Question: I have created an Ember component which renders Google Maps v3 map like:
'''
App.GoogleMapsComponent = Ember.Component.extend(
classNames: ['ember-view-map']
insertMap: (->
@getUserLatLng()
options =
center: new google.maps.LatLng(
@get('latitude'),
@get('longitude')
)
zoom: 14
draggable: false
zoomControl: false
panControl: false
streetViewControl: false
scaleControl: false
mapTypeControl: false
scrollwheel: false
disableDoubleClickZoom: true
mapTypeId: google.maps.MapTypeId.ROADMAP
@set 'map', new google.maps.Map(@$('.map-container')[0], options)
@set 'markerCache', []
@coordinatesChanged()
@setMarkers()
).on('didInsertElement')
getUserLatLng: ->
self = @
if !@.get('latitude') || !@.get('longitude')
$.ajax
url: '//ipinfo.io/json',
success: (response) ->
self.set('latitude', response.loc.split(',')[0])
self.set('longitude', response.loc.split(',')[1])
,
dataType: 'json'
coordinatesChanged: (->
map = @get('map')
if map
map.setCenter new google.maps.LatLng(@get('latitude'), @get('longitude'))
map.setZoom map.getZoom()
google.maps.event.trigger(map, 'resize')
return
).observes('latitude', 'longitude')
'''
Component template is:
'''
.map-wrapper
.map-container
'''
And I use it in other outlet like:
'''
.row.row-map
.col-md-12.col-map
google-maps latitude=location.latitude longitude=location.longitude markers=markers
'''
1. First scenario
This outlet is routed to my '/' and now if I render this page by entering URL from browser it renders this component just fine.
1. Second scenario
I visit other page in app and use 'link-to' link to transition to my '/', google-maps component renders fine.
1. Third scenario (with issues)
I visit '/', transition to other page using 'link-to' let's say page 'about' and from there I get back to '/' also using 'link-to' link. Then the component is not rendered properly.
I can see proper DOM elements but google map is not resized to full width/height it shows just one layer of map in left-top corner like:

So the issue occurs when I try to re-render the component because when it renders first time it looks fine. I thought that the component is destroyed completely when transitioning to other route and it looks like it when I tried to log this object in console it is undefined after transitioning to route other than '/'.
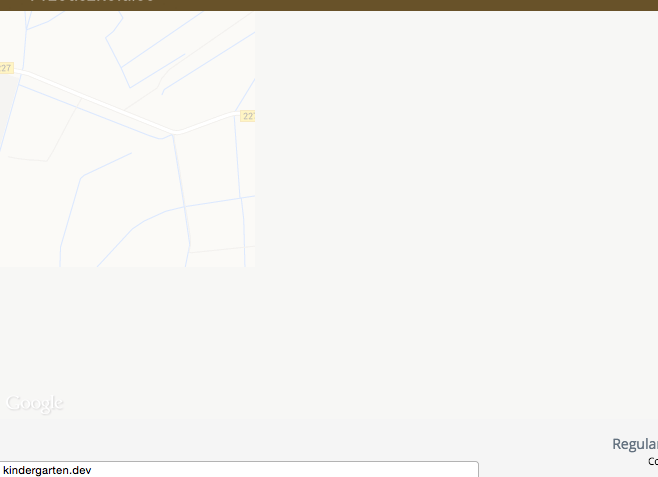
Answer: Found it, was looking in wrong place :)
The issue was in 'coordinatesChanged' function, I tried to trigger resize function on Google Maps when 'if map' condition was true but as component is destroyed and re-rendered on transition I've to fetch lat/lng again so I was resizing map with 'undefined' coordinate. Fixed function looks like:
'''
coordinatesChanged: (->
if @get('map') && @get('latitude') && @get('longitude')
@get('map').setCenter new google.maps.LatLng(@get('latitude'), @get('longitude'))
@get('map').setZoom @get('map').getZoom()
google.maps.event.trigger(@get('map'), 'resize')
).observes('latitude', 'longitude')
'''
So simply I have to resize when 'map' object exists and coordinates are defined.